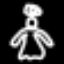
Label: angel